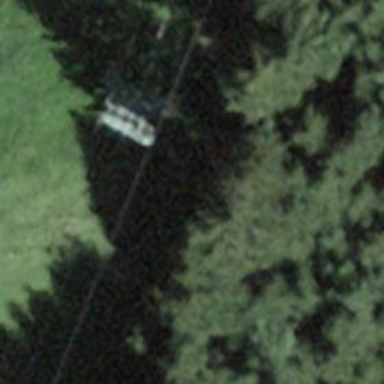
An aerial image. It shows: Pylon used for aerialway.